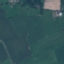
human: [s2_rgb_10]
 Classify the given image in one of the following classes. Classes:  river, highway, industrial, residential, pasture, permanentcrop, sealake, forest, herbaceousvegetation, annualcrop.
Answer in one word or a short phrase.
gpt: Pasture